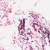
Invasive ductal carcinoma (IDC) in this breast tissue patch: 0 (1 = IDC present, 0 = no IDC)